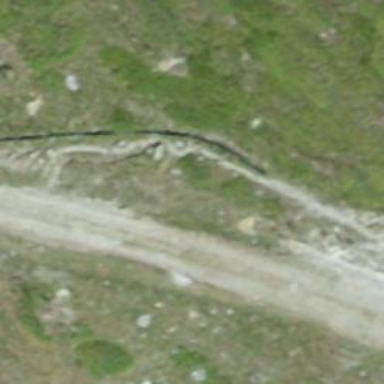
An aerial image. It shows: Culvert tunnel passing through ditch.